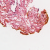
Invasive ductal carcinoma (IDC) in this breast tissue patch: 0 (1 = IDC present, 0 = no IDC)